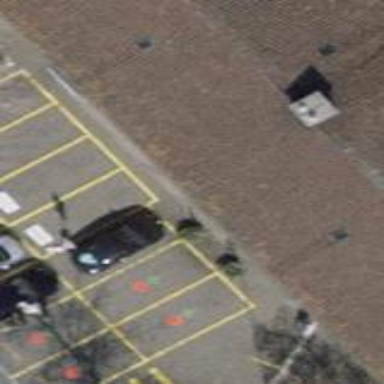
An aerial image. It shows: Street side parking area.